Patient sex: M
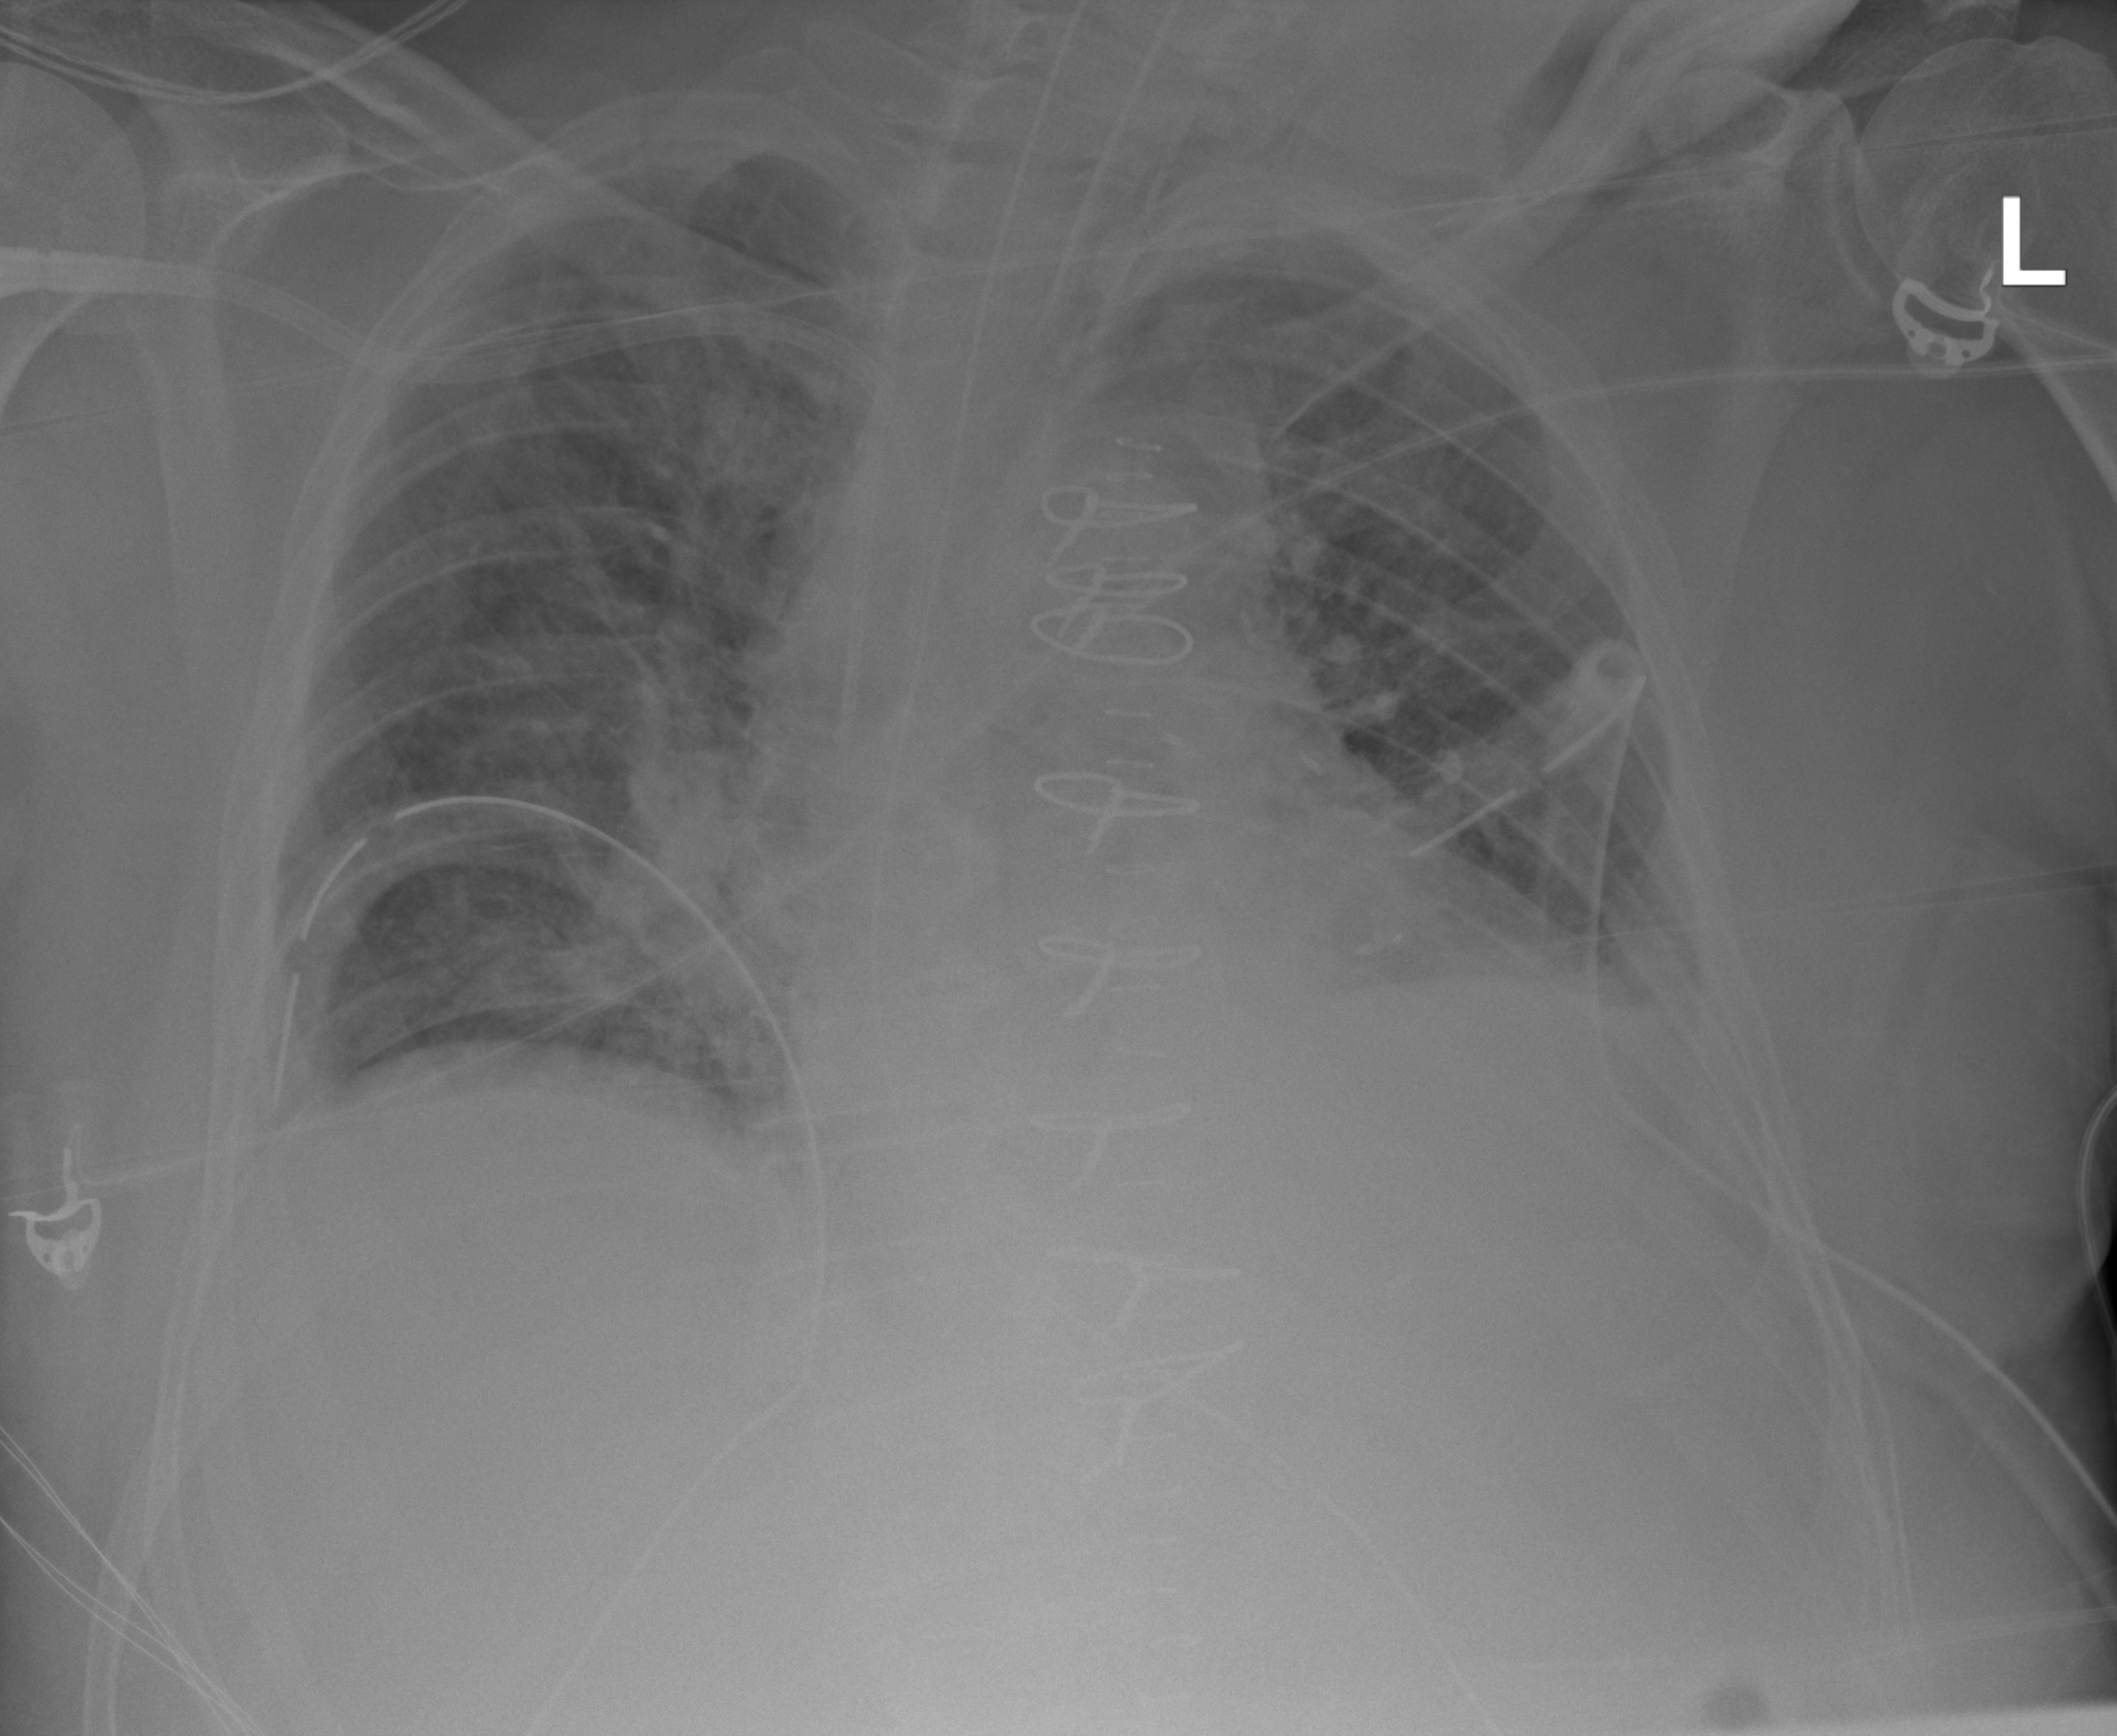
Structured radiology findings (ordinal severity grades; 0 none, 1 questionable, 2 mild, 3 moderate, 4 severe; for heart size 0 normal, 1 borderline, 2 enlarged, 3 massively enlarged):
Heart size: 1
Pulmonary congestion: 2
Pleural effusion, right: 0
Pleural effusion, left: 1
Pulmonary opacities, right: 2
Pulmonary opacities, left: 2
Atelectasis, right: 2
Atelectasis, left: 2